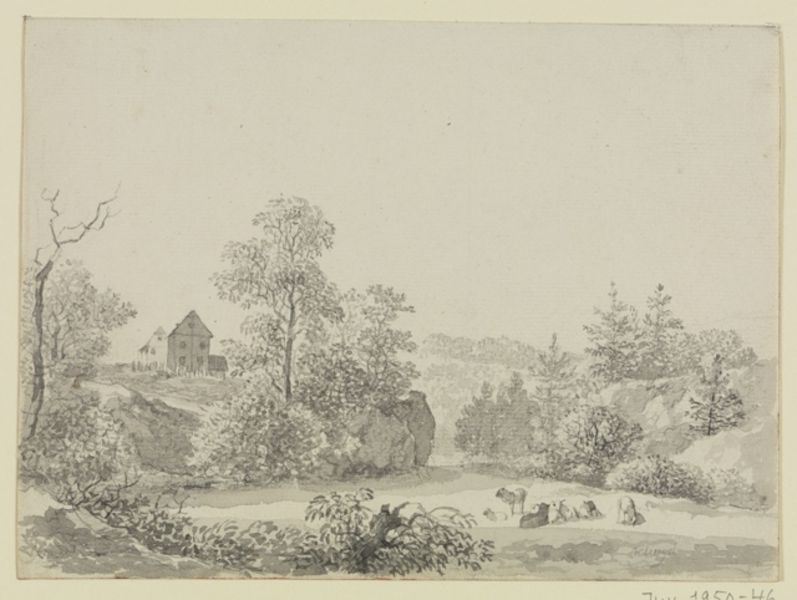
Titel: Landschaft mit Schafherde
Künstler: Johann Christian Klengel
Standort: Karlsruhe
Institution: Staatliche Kunsthalle Karlsruhe
Schlagwörter: baum, berg, blätter, feder, felsen, himmel, laub, schatten, wasser, weiß, aquarell, bäume, landschaft, see, äste, blumen, fenster, grau, hell, hintergrund, licht, pastell, schwarz, skizze, zeichnung, dach, gebäude, gras, haus, hund, hunde, schnee, tiere, weg, wiese, blass, stein, steine, signatur, ast, baumstamm, einsamkeit, erde, feld, horizont, häuser, hügel, kühe, natur, stamm, strauch, vieh, weide, zweige, busch, büsche, einsam, gebüsch, hütte, sonne, sträucher, wiesen, blatt, pflanzen, england, renaissance, tal, wald, zart, anhöhe, pferd, pferde, schrift, sommer, papier, ruhe, perspektive, berge, fels, hang, leer, verlassen, dorf, dunst, grafik, hecke, nebel, schattierung, tag, grasen, herde, kuh, monochrom, alm, schlucht, bauernhof, herbst, hof, weis, winter, wolkenlos, idylle, pause, rast, signiert, grisaille, rand, sepia, romantik, tannen, häuschen, datum, still, jahreszahl, frühling, bauer, schneise, laviert, tusche, ruine, lamm, rinder, schaf, scheune, weiden, alpen, kohle, idyll, idyllisch, wälder, lichtung, druck, schwarz-weiß, radierung, stich, bleistift, laubbaum, tanne, bleistiftzeichnung, küche, landschaftsbild, leben, diffus, zahl, gut, landhaus, romantisch, blattwerk, gehölz, laubbäume, bauernhaus, nadelbäume, fachwerk, fachwerkhaus, auen, knorrig, gesträuch, dürer, weich, kupferstich, lämmer, schafe, ziege, botanik, baäume, grell, juli, kalb, ziegen, garu, federzeichnung, handzeichnung, hecken, schafherde, scharf, böume, tire, himmmel, datiert, karge, bäme, bäumen, kaligraphie, verblichen, juni, lavur, laum, renaisance, schwazweiß, bleisitft, futtersuche, e, 1900, 19. jh, 1950, naturtiere, weidende kühe, 1951, fekls, tirst, ländliche ruhe, dteine, haus auf hügel, jens, hierde